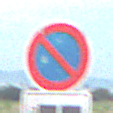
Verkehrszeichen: EingeschraenktesHalteverbot
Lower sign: HinweisDurchSinnbild16
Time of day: SunriseSunset
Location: Outdoor (Nature)
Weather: PartlyCloudy
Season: NotSpecified
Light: Natural